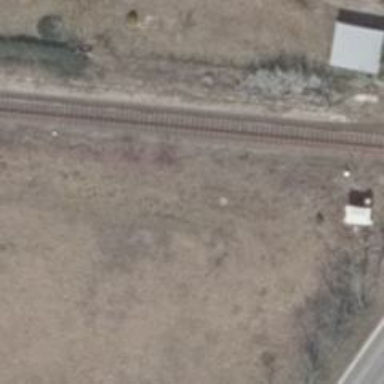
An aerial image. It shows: Railway milestone.